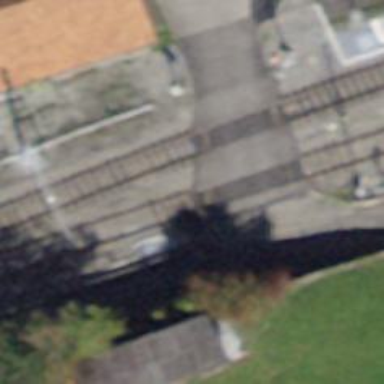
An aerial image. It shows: Level crossing with lights at the railway.